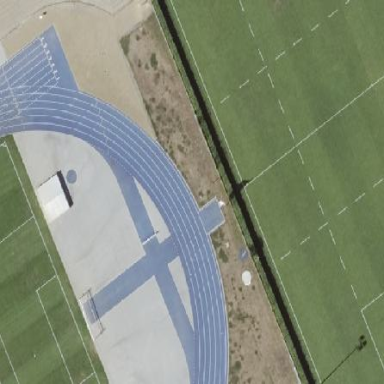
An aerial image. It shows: Track made of tartan material in leisure land area.